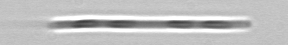
Label: Leptocylindrus